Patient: sex M, age 79
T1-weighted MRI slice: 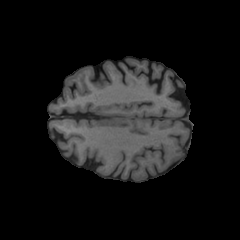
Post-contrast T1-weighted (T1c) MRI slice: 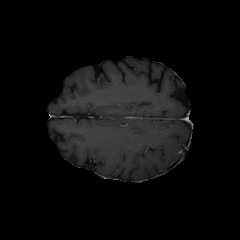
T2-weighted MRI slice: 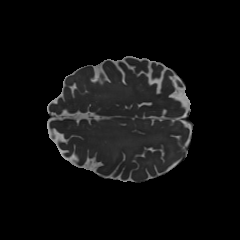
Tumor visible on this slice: yes
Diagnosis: Glioblastoma, IDH-wildtype
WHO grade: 4